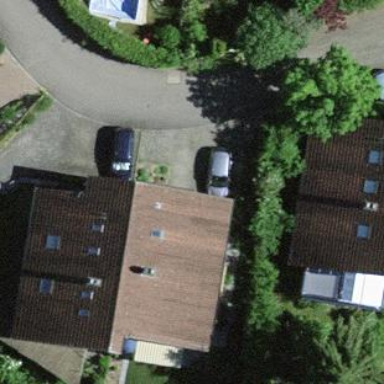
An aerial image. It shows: Terrace building.